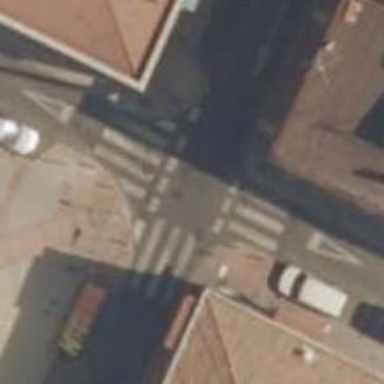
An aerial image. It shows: Uncontrolled zebra crossing on the road.